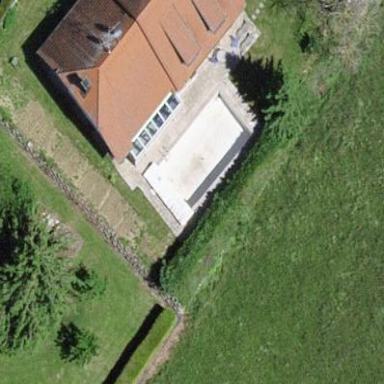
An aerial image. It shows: Swimming pool located in leisure land.